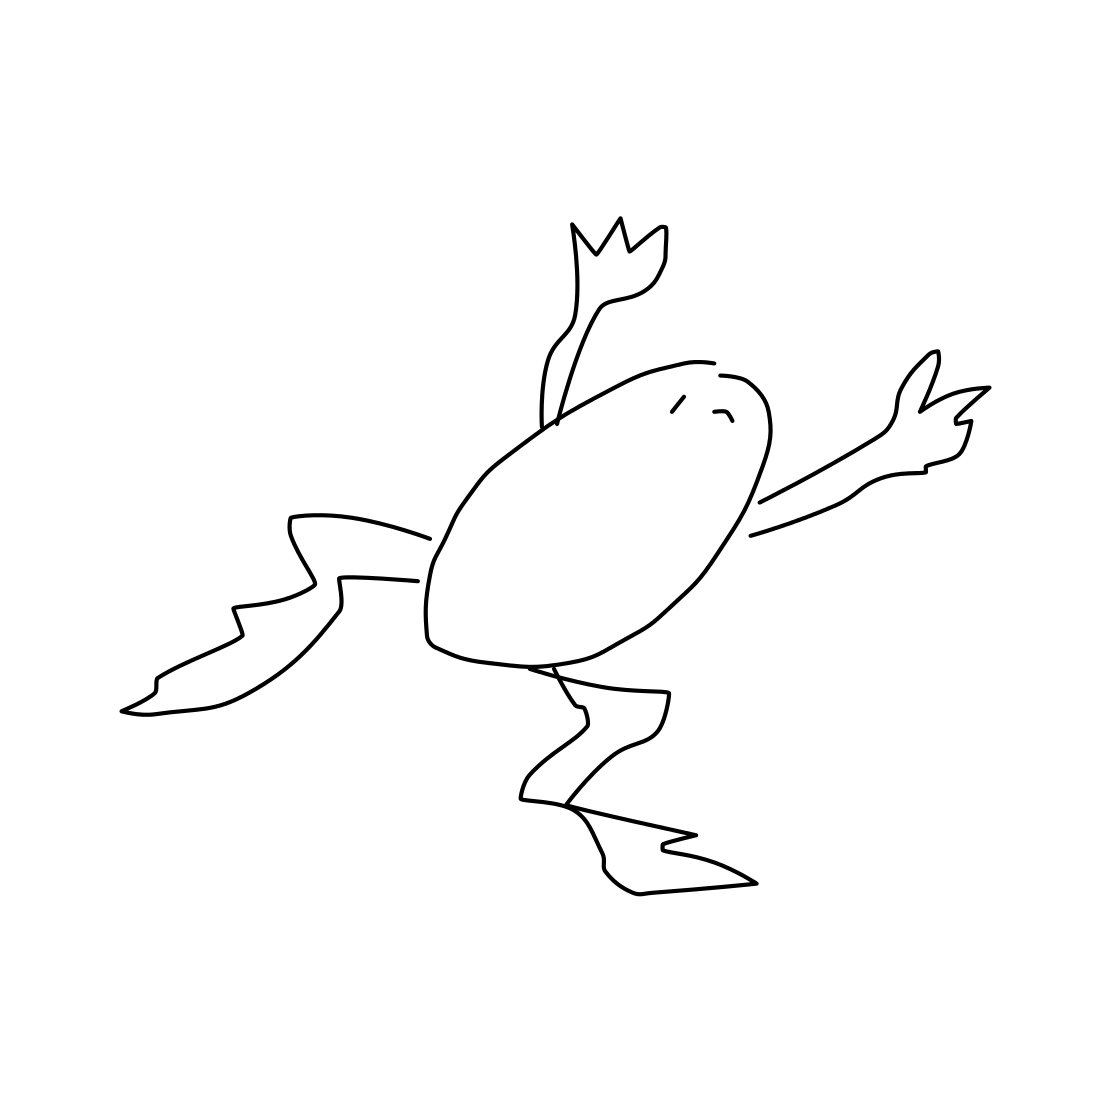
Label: frog